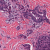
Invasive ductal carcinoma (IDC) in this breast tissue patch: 1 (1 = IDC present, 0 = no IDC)